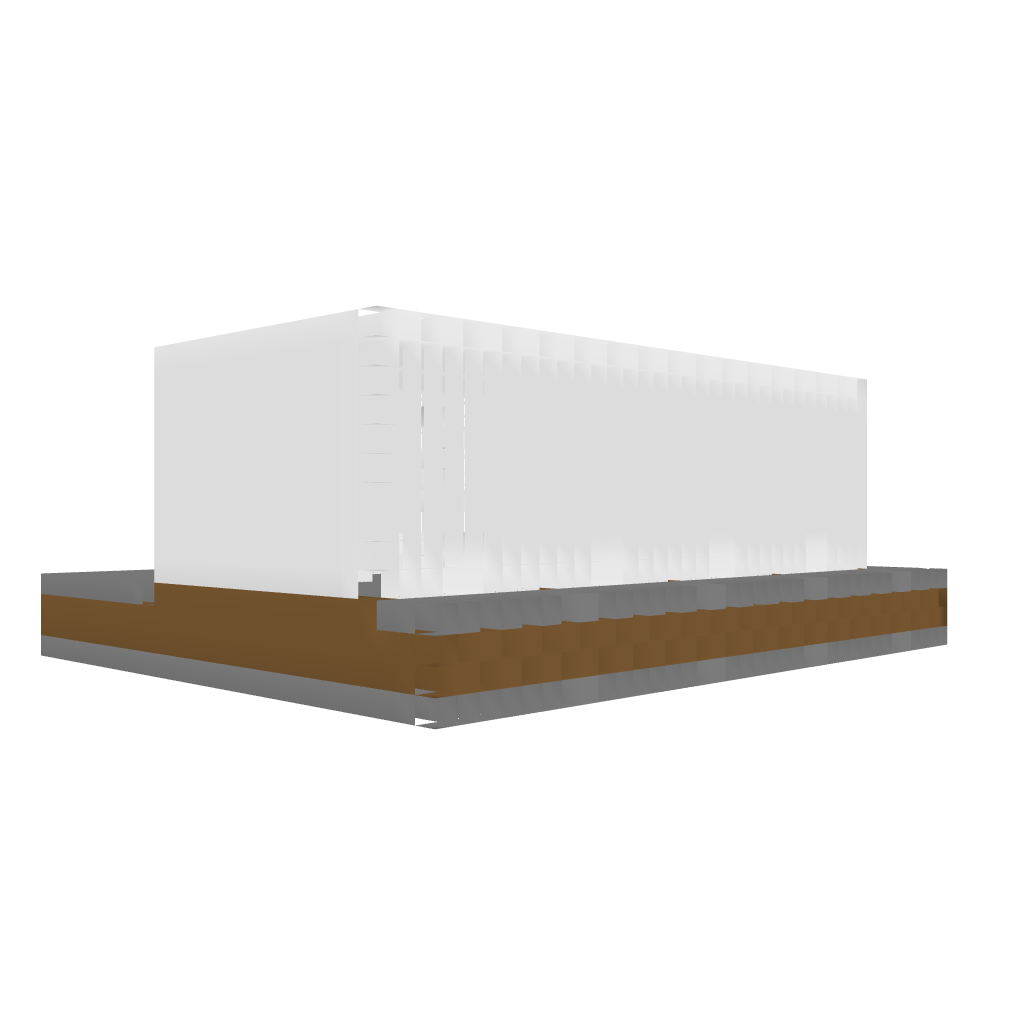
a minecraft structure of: HELLO Sign bad low quality